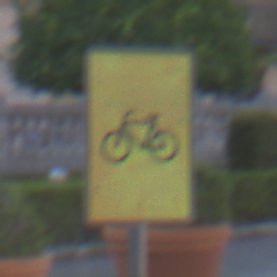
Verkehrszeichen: RadverkehrOhnePfeilsymbol
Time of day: SunriseSunset
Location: Outdoor (Urban)
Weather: PartlyCloudy
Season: NotSpecified
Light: Natural